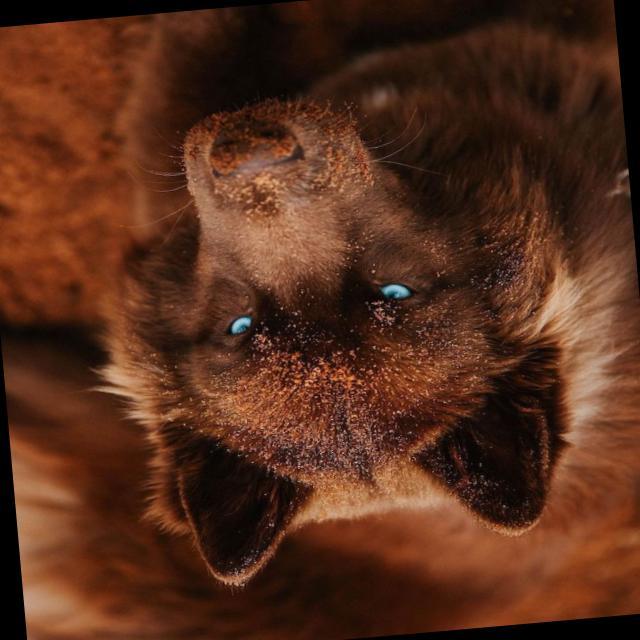
Healthy canine skin — no visible lesions, inflammation, or abnormalities. The skin and coat appear normal.